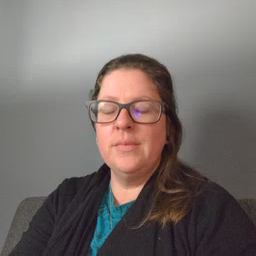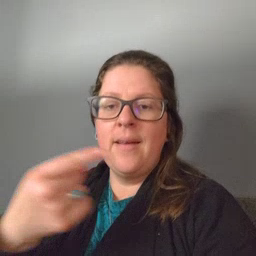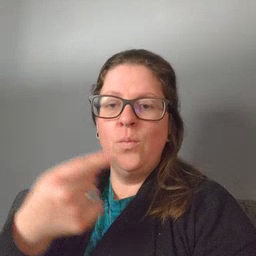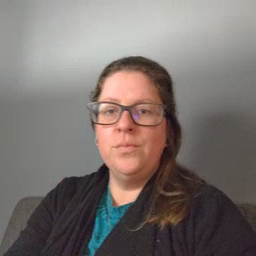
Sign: owie